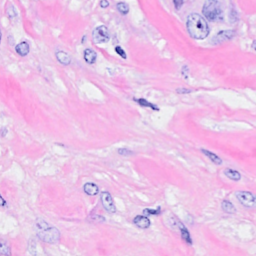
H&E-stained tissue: Breast